Contrast-enhanced CT slice 50 of 75
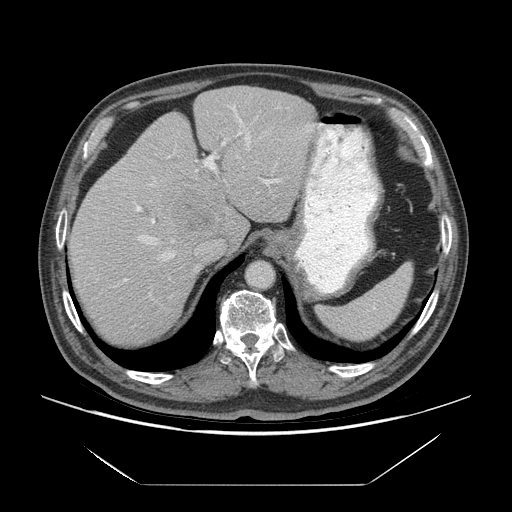
Segmented voxel counts for this case:
Liver: 808143 voxels
Tumor mass: 30392 voxels
Portal vein: 11279 voxels
Abdominal aorta: 4267 voxels